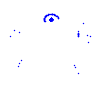
Particle: kaon